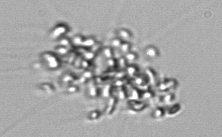
Label: Chaetoceros_didymus_TAG_external_flagellate